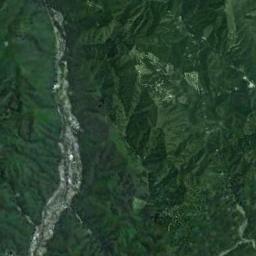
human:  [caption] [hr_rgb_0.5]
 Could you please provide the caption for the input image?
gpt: The mountain is full of green plants with lines of bare land .

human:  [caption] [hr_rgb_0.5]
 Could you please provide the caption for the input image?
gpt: There are some ridges and buildings on the green mountain .

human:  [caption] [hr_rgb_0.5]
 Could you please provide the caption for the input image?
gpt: This mountain is completely covered by vegetation .

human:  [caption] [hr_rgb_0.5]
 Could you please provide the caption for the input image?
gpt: Many trees are on the mountain .

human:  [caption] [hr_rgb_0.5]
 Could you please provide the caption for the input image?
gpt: The folded mountain is covered with dense vegetation .